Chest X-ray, PA view. Patient: 49 years old, sex F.
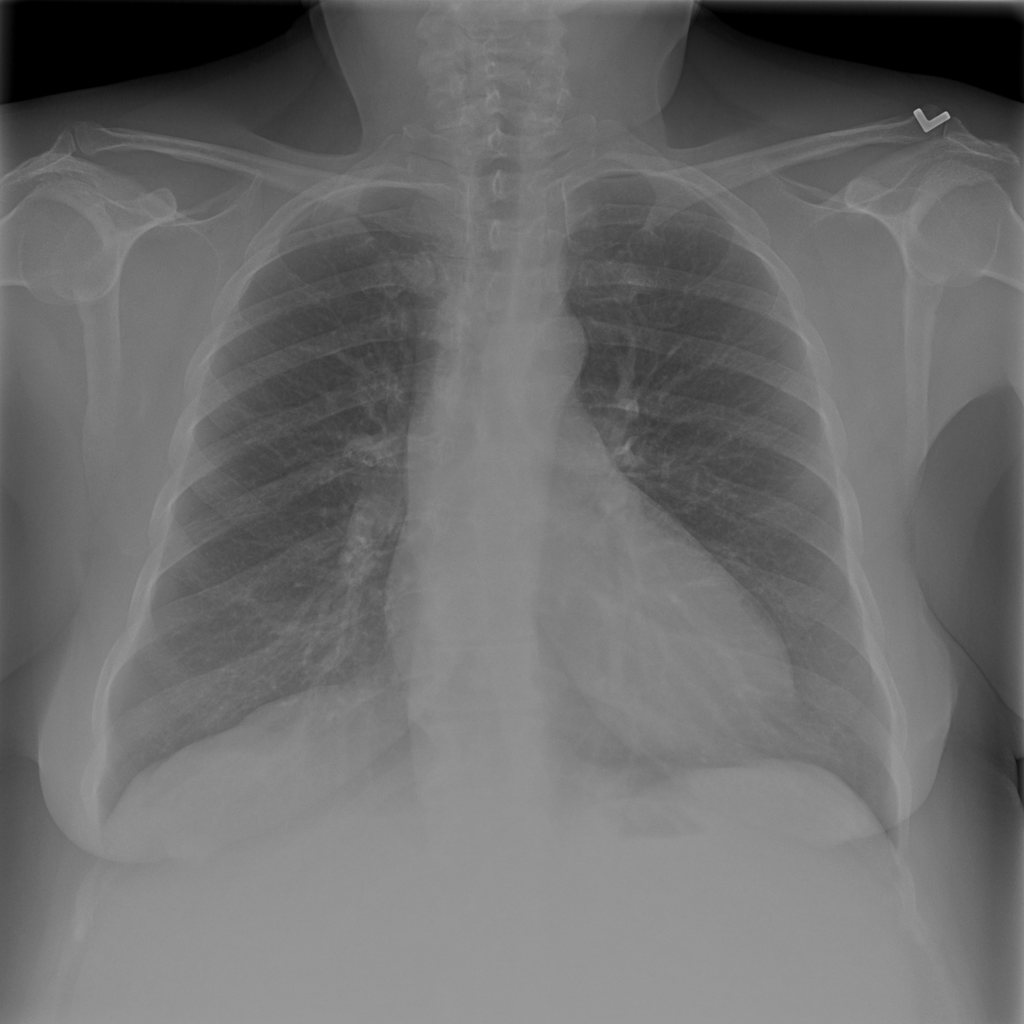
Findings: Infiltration